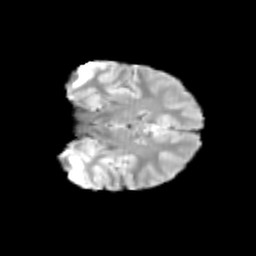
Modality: T2w
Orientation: coronal
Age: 13
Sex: female
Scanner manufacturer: siemens
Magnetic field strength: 3 T
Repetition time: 3.8 s
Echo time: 0.07 s